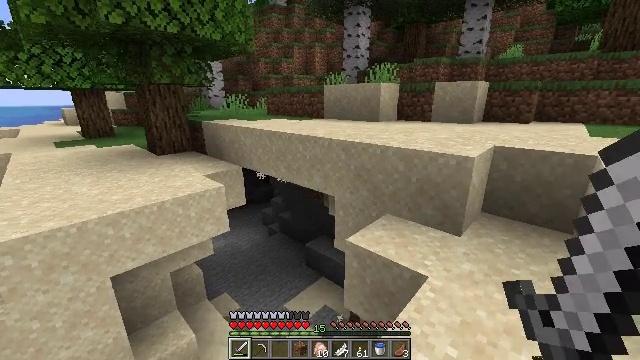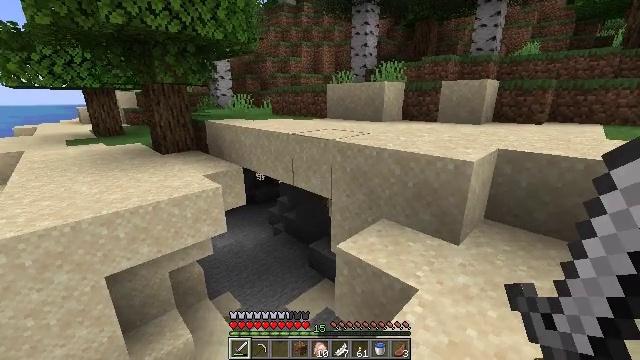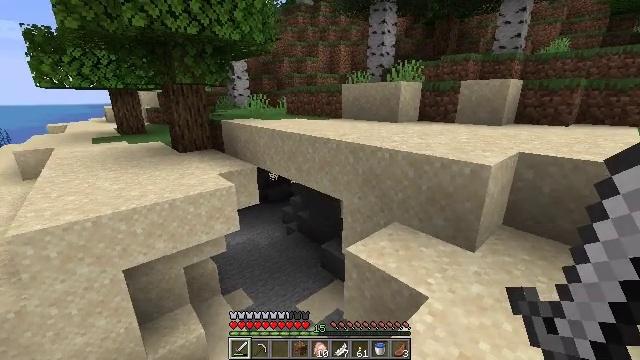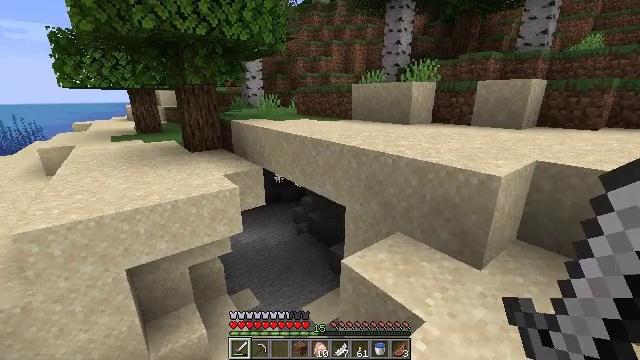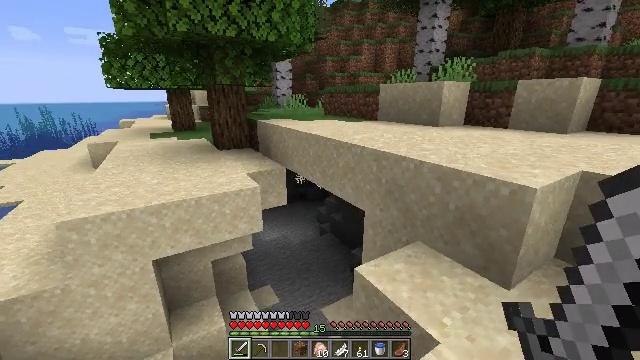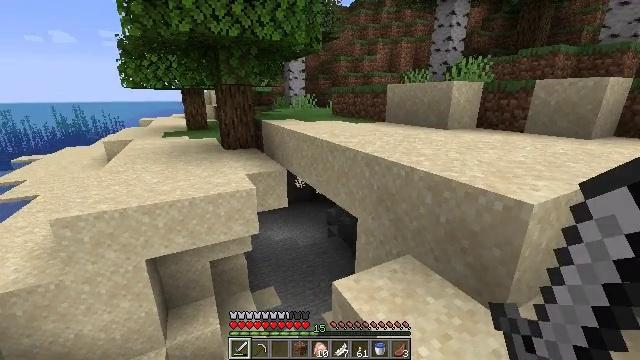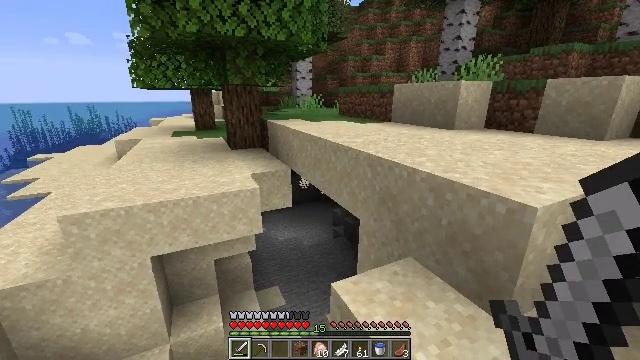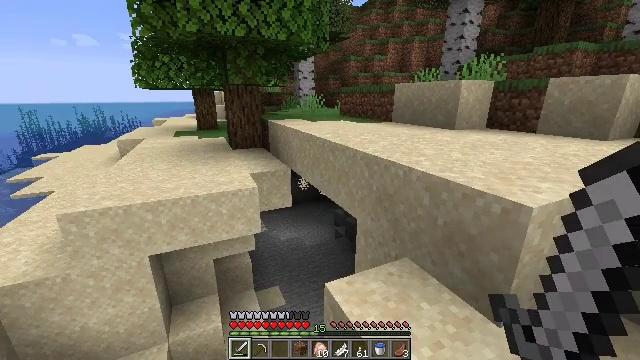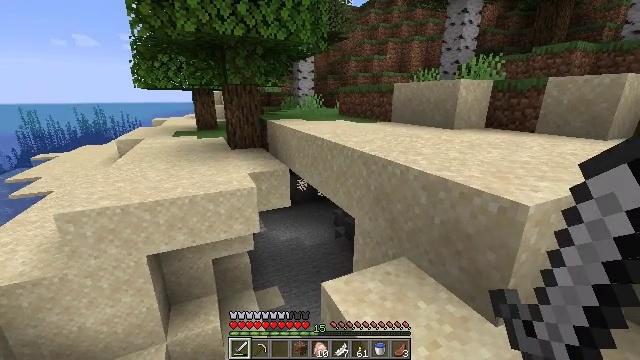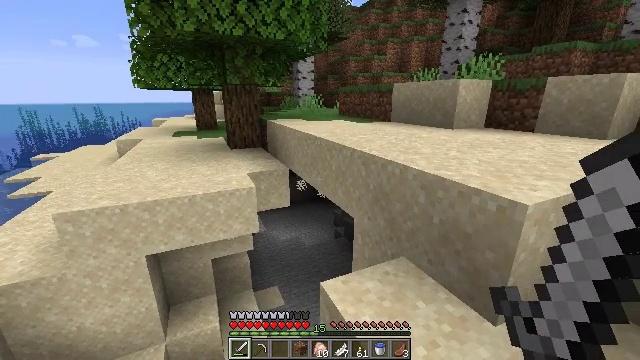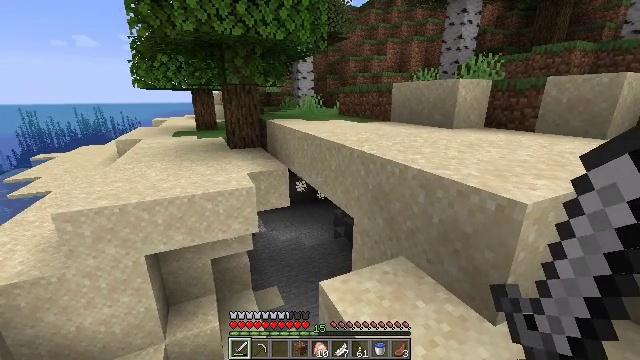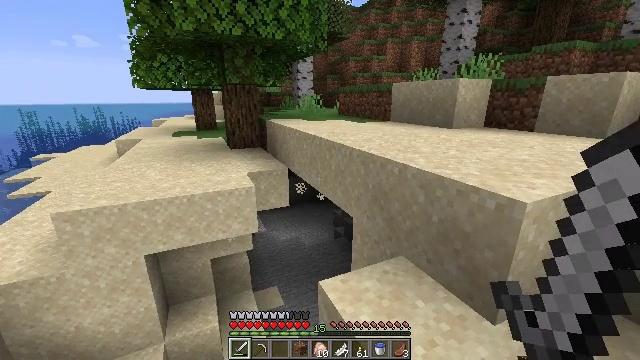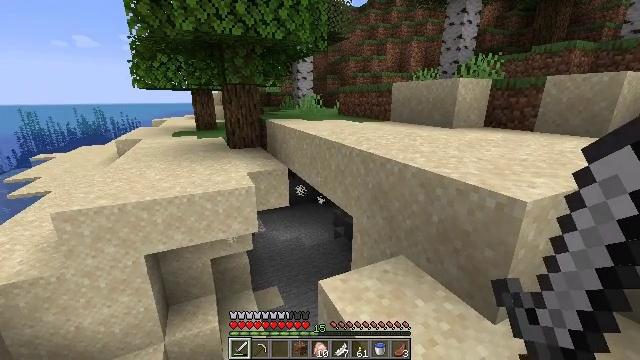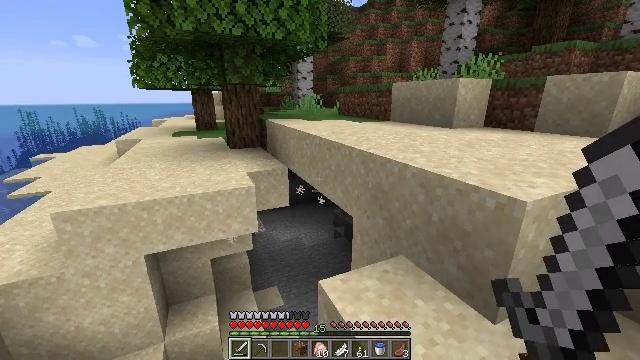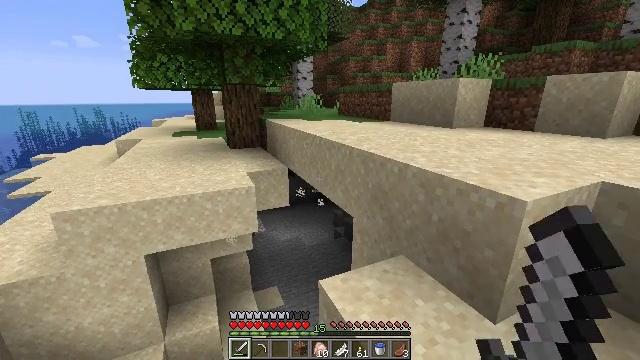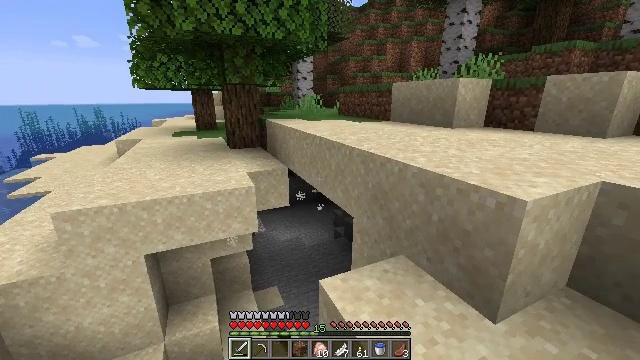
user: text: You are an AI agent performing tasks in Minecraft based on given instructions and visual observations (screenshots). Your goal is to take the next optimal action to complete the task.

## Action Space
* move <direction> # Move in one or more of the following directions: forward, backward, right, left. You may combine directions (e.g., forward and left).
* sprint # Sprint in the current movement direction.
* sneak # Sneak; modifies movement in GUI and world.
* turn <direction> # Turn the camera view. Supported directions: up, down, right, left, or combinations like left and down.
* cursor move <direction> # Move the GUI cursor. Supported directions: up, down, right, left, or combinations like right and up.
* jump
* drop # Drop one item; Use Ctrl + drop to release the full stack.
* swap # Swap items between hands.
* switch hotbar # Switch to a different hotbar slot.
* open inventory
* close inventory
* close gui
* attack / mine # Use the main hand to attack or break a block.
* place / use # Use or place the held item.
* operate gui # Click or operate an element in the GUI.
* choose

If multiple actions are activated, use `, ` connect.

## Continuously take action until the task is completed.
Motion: motion action
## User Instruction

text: Dig up some sand.
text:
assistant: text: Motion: move forward and move right, turn left
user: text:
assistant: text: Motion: move forward and move right, turn left
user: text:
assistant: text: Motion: move forward and move right, turn left
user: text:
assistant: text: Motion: move forward and move right, turn left
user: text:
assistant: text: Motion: move right, turn left
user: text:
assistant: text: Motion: turn left
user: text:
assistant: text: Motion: no_op
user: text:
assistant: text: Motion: no_op
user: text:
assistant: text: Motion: no_op
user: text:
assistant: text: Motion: no_op
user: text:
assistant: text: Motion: no_op
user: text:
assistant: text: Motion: no_op
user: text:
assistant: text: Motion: attack / mine
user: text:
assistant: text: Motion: attack / mine
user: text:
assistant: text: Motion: attack / mine
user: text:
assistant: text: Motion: attack / mine
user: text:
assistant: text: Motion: attack / mine
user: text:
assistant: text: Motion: attack / mine
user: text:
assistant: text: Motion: attack / mine
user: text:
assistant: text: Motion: attack / mine
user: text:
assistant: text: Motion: attack / mine
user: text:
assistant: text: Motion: turn right, attack / mine
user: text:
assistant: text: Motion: turn right, attack / mine
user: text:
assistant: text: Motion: attack / mine
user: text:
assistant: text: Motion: attack / mine
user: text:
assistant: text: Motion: attack / mine
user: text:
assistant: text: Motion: attack / mine
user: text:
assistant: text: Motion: attack / mine
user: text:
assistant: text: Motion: attack / mine
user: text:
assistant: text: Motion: attack / mine